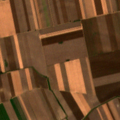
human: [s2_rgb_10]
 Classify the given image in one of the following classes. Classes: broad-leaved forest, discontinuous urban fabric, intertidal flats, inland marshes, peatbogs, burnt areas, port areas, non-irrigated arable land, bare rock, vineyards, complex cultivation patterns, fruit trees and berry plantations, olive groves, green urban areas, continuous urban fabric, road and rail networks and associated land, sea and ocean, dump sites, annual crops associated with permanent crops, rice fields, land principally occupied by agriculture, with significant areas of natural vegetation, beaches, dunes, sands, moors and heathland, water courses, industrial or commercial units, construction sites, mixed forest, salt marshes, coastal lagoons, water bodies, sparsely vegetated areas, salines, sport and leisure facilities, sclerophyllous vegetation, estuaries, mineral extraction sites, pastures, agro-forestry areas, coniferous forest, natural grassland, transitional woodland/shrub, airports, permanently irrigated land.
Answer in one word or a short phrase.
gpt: non-irrigated arable land